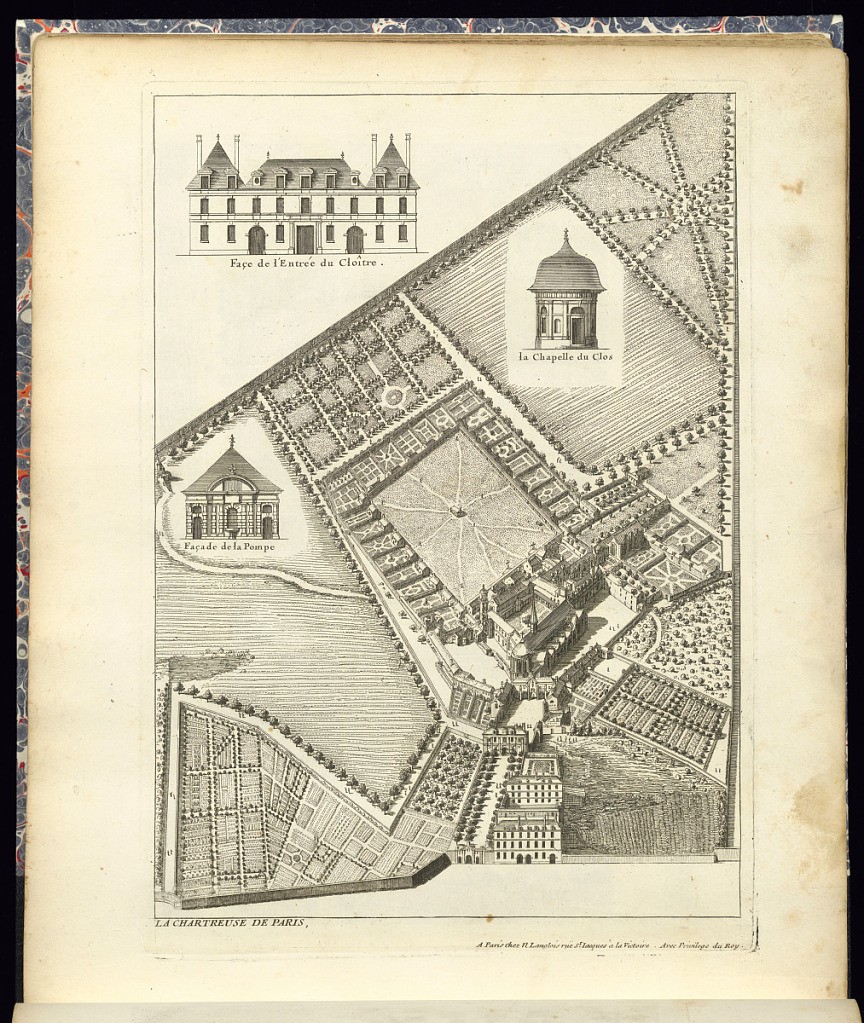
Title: LA CHARTREUSE DE PARIS
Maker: Adam Perelle, French, 1638 – 1695
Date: late 17th century
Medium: Etching on laid paper
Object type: Print
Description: Architectural plan of a landscape with gardens, and buildings, including trees, parterre, and fields. With front façade elevations of three buildings. The plate is titled and signed.